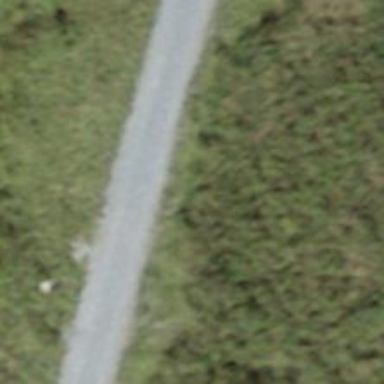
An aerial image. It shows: Agricultural track with grade 2 track surface suitable for agricultural vehicles.